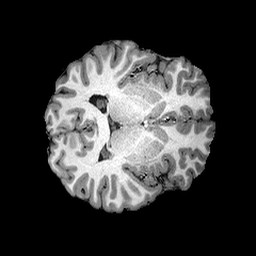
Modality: T1w
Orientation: axial
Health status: healthy